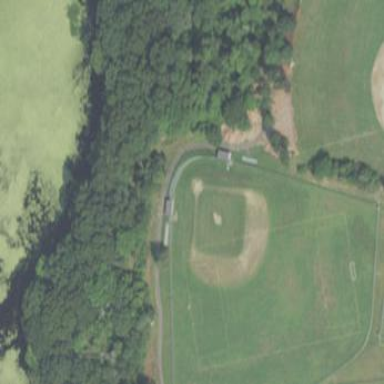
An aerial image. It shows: Baseball pitch for leisure and sports activities.